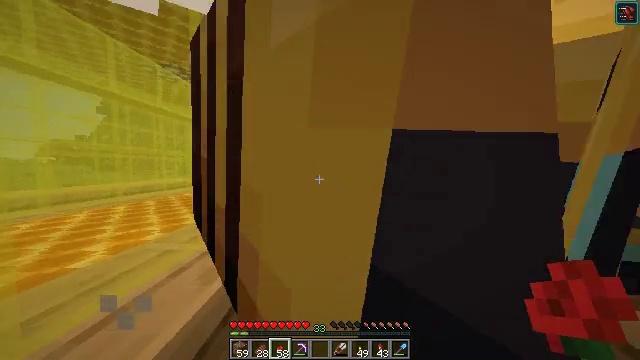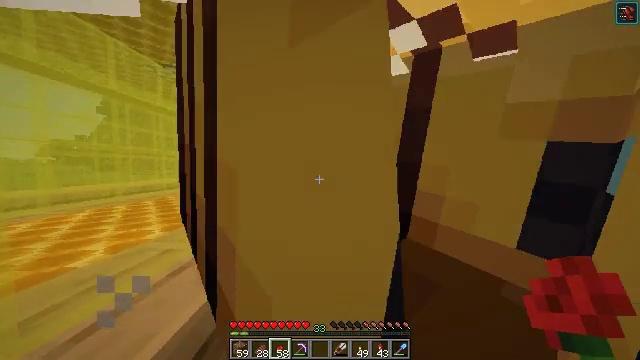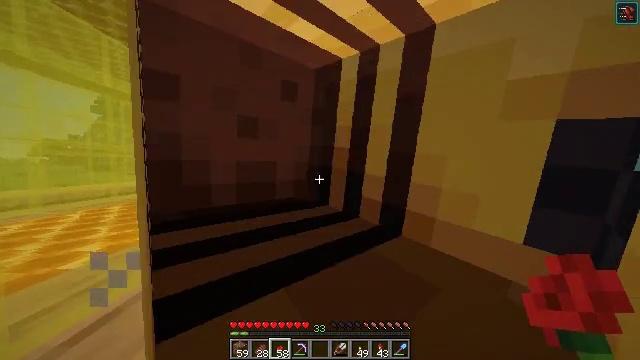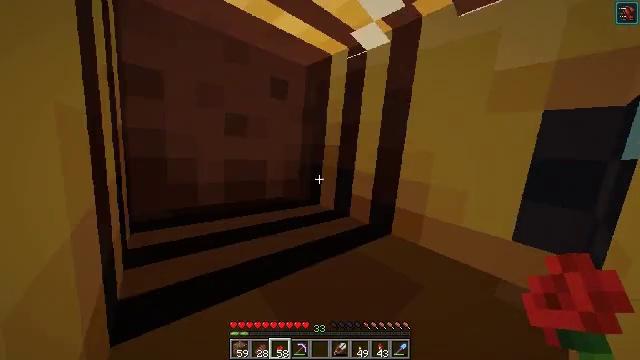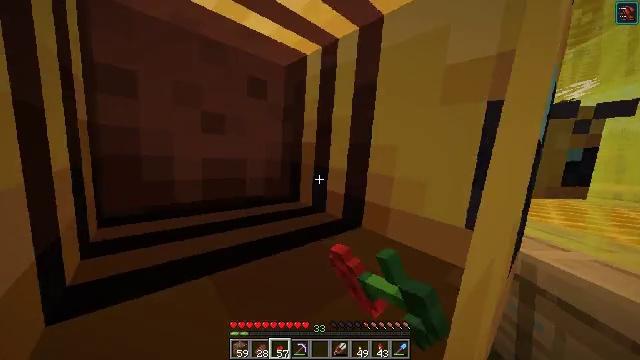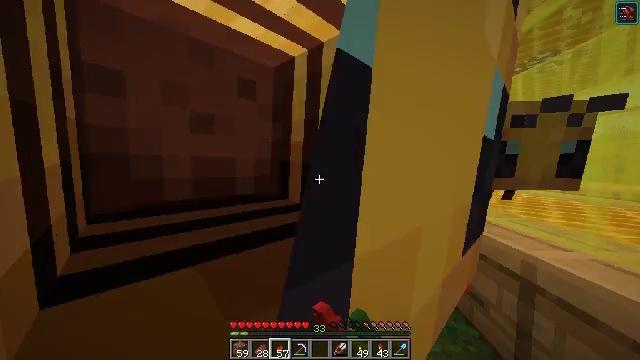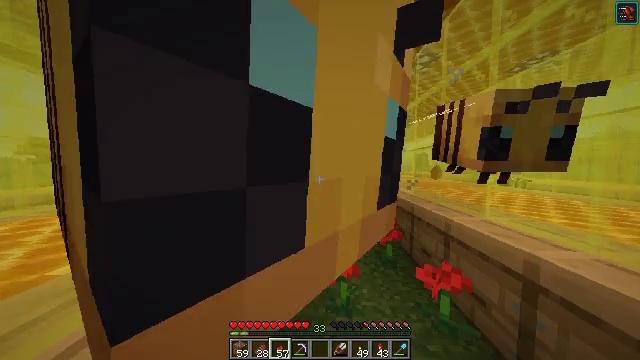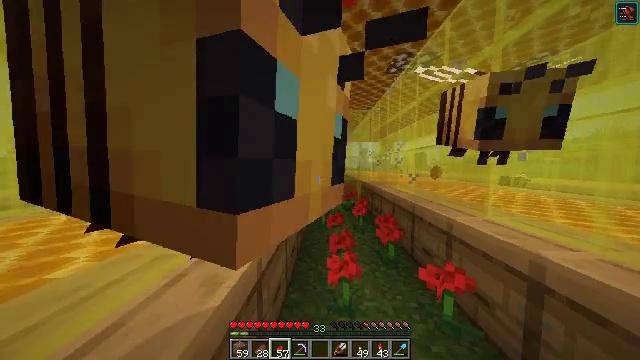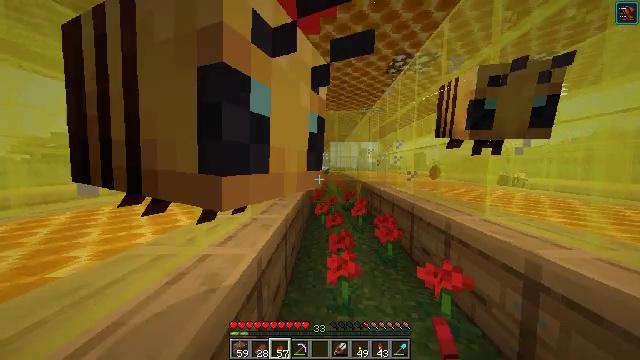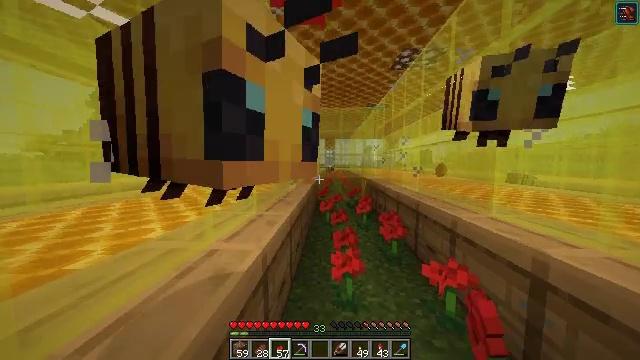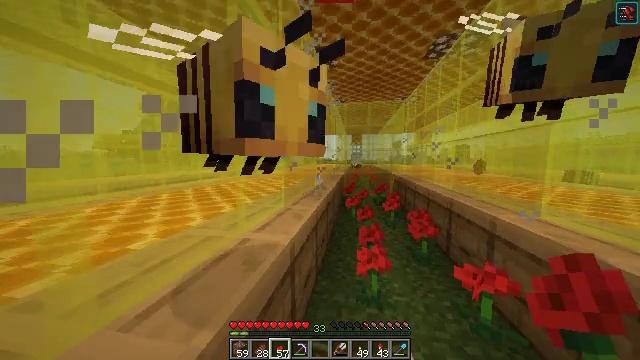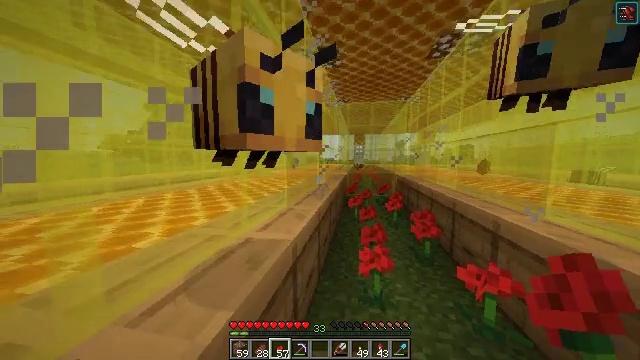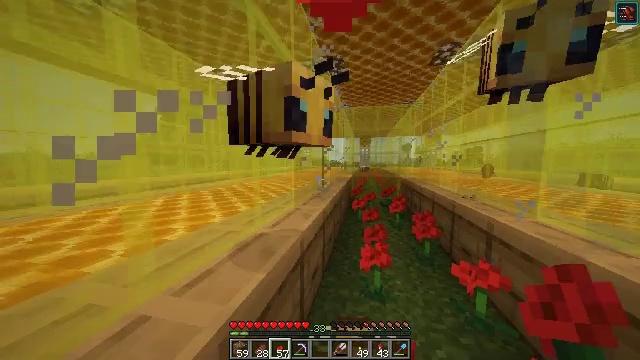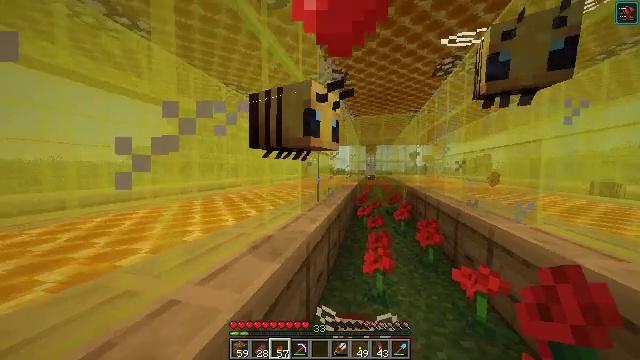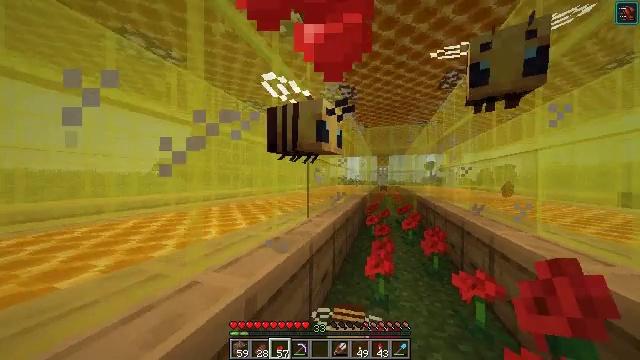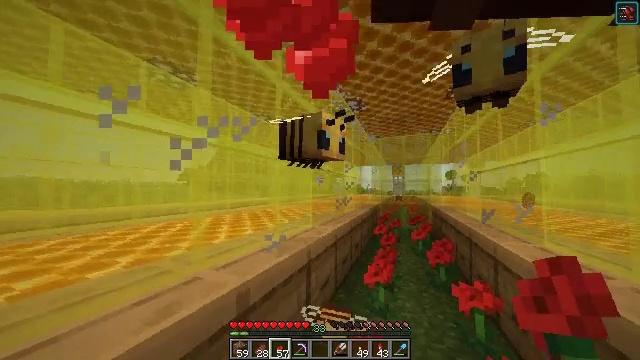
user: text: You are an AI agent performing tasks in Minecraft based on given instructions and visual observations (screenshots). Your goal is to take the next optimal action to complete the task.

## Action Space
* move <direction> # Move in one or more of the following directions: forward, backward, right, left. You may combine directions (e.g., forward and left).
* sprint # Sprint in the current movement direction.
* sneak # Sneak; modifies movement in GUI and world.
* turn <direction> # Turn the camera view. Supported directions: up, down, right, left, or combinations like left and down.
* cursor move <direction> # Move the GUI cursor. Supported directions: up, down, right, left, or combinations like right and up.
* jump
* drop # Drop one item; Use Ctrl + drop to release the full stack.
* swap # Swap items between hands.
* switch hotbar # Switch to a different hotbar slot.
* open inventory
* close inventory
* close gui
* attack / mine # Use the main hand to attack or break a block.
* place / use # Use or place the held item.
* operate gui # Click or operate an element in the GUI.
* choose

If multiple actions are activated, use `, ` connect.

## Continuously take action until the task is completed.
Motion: motion action
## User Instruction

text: Craft a honeycomb block.
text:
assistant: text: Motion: no_op
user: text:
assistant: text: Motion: no_op
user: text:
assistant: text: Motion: no_op
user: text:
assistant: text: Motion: no_op
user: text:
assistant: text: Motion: no_op
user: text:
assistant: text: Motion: no_op
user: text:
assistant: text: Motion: no_op
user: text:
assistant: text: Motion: no_op
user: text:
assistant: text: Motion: turn left
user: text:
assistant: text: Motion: turn left and down
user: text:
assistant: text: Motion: move back
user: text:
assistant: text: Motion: move back, turn left
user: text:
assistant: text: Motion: move back and move right, turn left and up
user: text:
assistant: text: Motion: move right, turn left and up
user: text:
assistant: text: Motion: turn left and up
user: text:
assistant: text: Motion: turn left and up
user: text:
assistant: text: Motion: no_op
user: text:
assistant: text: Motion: turn right and up
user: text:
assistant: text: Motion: turn right and up
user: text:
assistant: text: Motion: no_op
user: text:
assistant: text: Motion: turn right and up
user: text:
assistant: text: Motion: no_op
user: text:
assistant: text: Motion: turn right
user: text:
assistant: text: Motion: no_op
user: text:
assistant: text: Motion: no_op
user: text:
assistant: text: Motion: no_op
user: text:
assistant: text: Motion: no_op
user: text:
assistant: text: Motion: no_op
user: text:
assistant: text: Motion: turn right
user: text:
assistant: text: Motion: move left, turn right and down